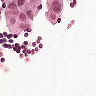
Metastatic tissue present: yes